Question:
I have RGB image of vessels. To distinguish two vessel type (Artery and vein), I need to calculate the intensity in RGB image in circular ROI. Vein (V) is dark red in colour while artery is light red in colour. Instead of calculating intensity in different channel (R , G and B) , Is it possible to calculate intensity in RGB image?
I have done intensity calculation in only one channel (say green channel) in following manner:
'''
image=imread('vesselAV.jpg');
t = 0:pi/20:2*pi;
xi = R0*cos(t)+x; % where x , y are coordinate of centre of circular roi
% (marked in image)
yi = R0*sin(t)+y;
g=image(:,:,2);
roimask = poly2mask(double(xi),double(yi), size(g,1),size(g,2));
pr_gc = find(roimask);
Intensity_green_roi_V =(g(pr_gc)); % intensity in roi for vein
'''
similarly I have calculated Intensity in roi for artery....
But How can I calculate the intensity value in RGB image...?????
Thanks
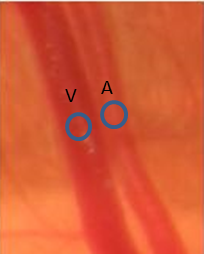
Answer: Essentially, you want to convert the pixels to grayscale values to get a single intensity. There are a number of different ways, and <URL> so I suggest you read that. However if you just want something quick, I would be inclined to simply convert the whole image to grayscale and use that value:
'''
grayIm = rgb2gray(image);
'''
The 'rgb2gray' function uses the luminosity of the image (the V in HSV), which is the third example in the blog post.